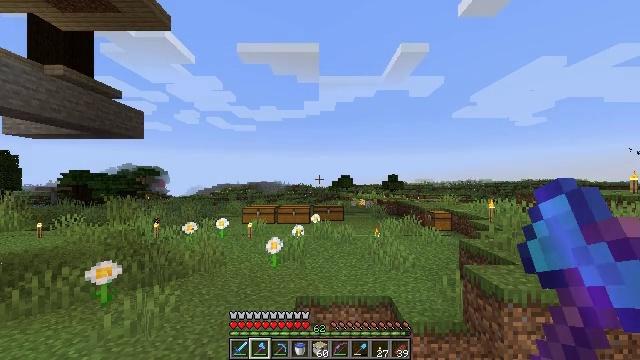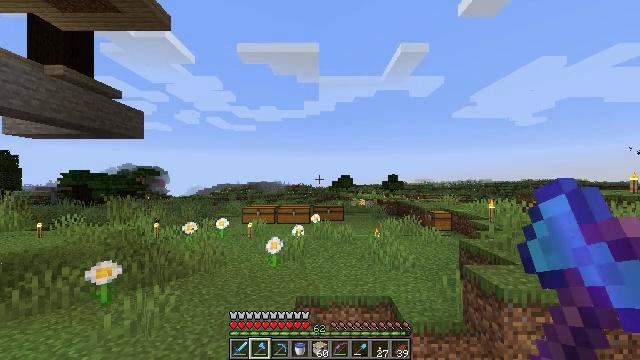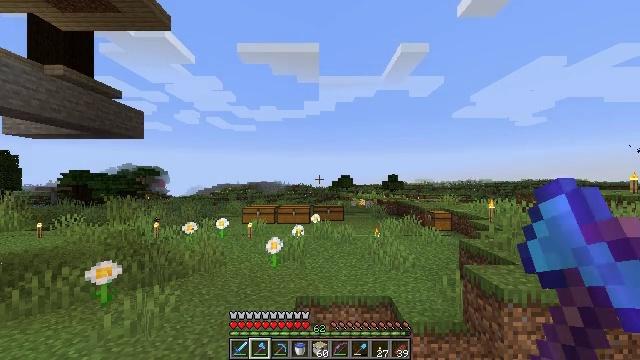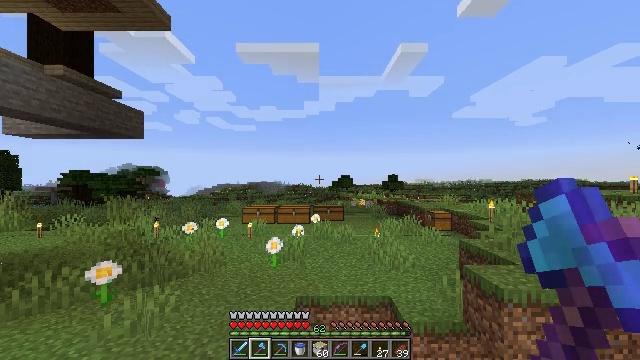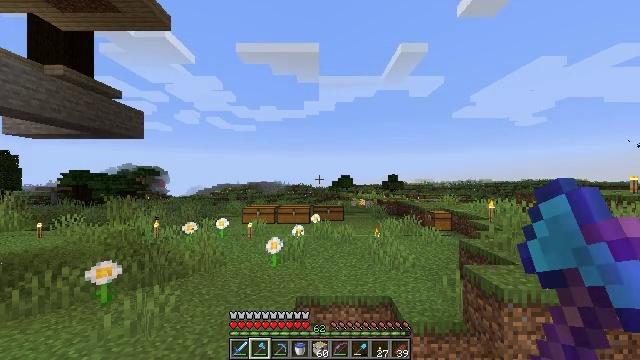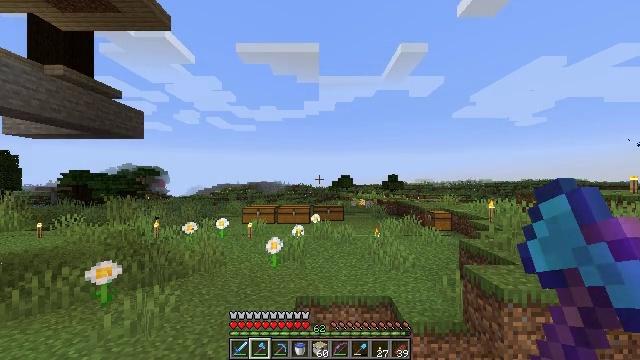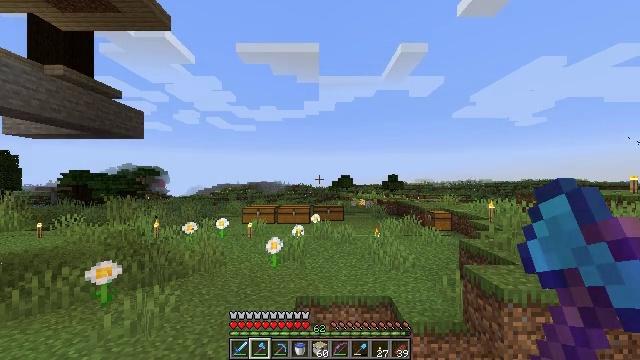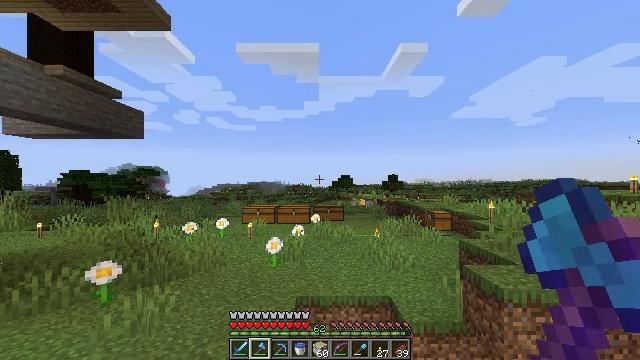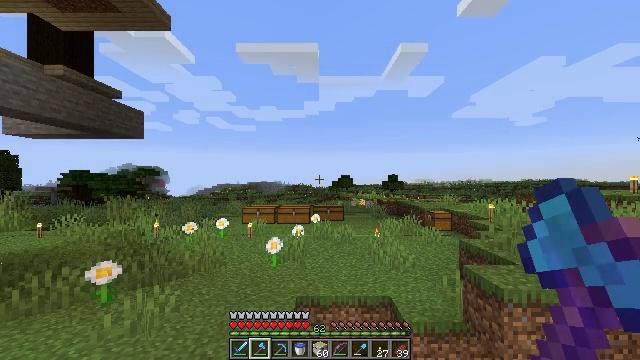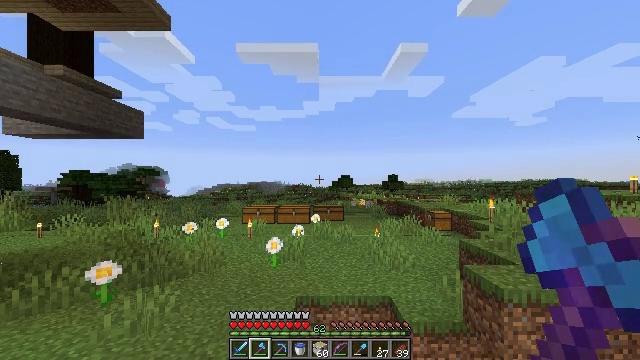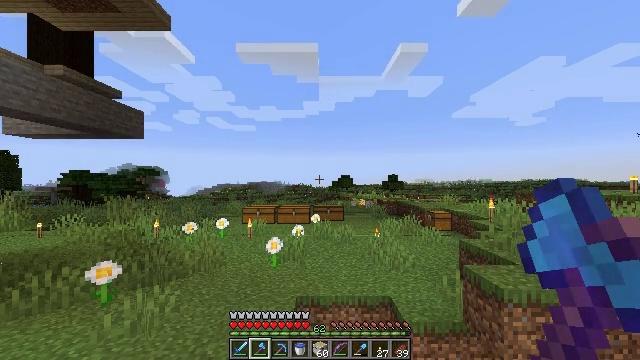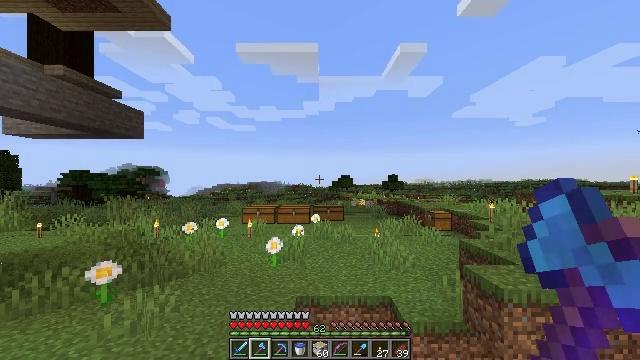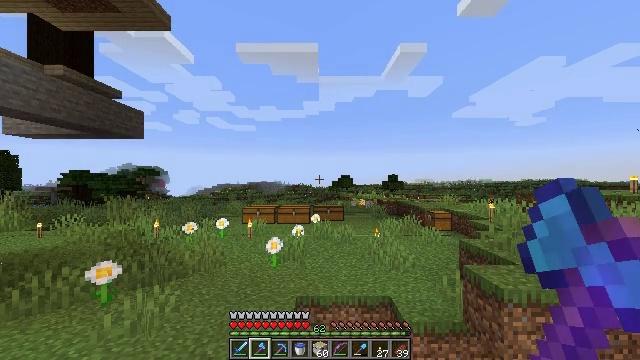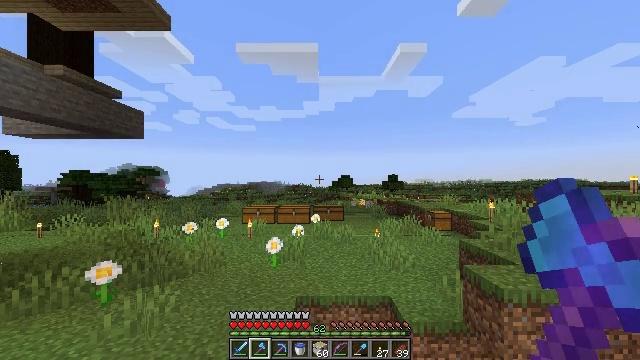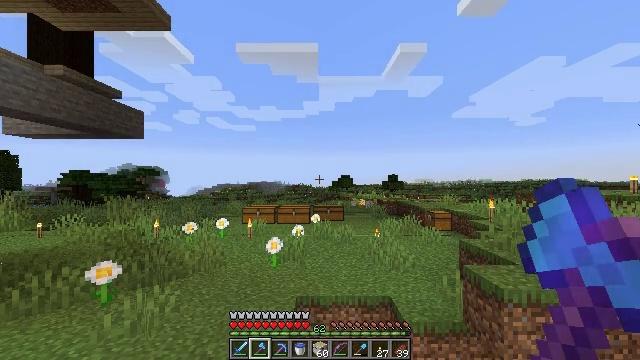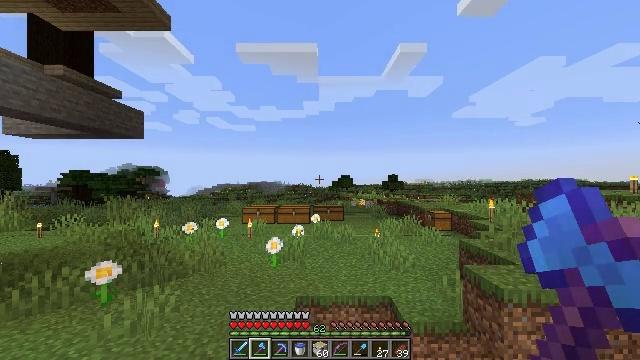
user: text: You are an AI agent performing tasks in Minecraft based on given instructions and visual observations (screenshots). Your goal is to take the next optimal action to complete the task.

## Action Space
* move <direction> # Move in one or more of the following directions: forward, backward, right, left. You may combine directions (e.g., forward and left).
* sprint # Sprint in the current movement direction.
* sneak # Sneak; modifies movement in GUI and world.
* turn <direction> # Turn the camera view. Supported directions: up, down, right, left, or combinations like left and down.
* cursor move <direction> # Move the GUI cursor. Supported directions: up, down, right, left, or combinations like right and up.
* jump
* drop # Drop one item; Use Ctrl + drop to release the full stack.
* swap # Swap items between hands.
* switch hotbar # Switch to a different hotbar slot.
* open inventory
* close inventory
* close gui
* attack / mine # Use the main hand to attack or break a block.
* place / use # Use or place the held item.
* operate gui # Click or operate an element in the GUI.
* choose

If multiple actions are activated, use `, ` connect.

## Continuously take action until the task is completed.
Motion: motion action
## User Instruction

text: Remove birch planks to collect them.
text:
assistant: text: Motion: no_op
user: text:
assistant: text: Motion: no_op
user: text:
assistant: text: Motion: no_op
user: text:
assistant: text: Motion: no_op
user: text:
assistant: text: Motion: no_op
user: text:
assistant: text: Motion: no_op
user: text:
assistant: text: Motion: no_op
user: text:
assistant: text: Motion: no_op
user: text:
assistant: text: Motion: no_op
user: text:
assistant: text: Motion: no_op
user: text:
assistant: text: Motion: no_op
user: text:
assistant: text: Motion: no_op
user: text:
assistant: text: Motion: no_op
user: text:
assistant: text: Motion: no_op
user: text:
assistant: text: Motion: no_op
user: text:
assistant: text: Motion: no_op
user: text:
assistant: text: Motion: no_op
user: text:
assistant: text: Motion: no_op
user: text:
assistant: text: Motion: no_op
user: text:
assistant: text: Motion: no_op
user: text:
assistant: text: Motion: turn left and up
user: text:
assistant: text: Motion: turn left and down
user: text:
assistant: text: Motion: turn left and down
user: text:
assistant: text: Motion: turn left and down
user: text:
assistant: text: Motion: turn left and up
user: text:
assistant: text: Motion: turn left
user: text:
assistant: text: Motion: move forward
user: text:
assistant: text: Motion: move forward
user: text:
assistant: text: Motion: move forward, turn right
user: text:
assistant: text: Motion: move forward, turn right